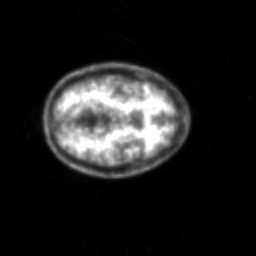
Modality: PET
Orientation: axial
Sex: female
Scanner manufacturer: siemens